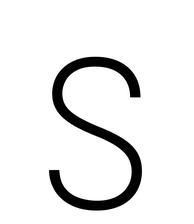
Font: Roboto_Condensed_ExtraLight